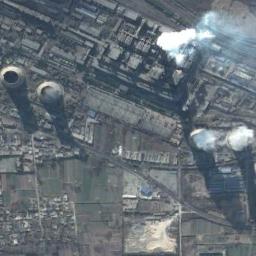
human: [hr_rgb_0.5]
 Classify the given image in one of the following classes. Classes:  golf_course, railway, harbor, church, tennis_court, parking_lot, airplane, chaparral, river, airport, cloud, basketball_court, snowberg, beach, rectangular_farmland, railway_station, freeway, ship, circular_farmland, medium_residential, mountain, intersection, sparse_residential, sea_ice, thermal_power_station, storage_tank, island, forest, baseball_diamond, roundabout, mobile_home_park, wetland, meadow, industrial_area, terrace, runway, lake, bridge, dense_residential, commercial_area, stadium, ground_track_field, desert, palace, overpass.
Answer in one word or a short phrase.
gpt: thermal_power_station